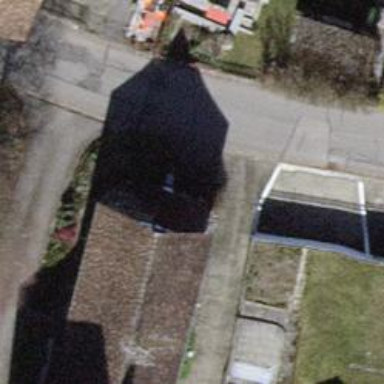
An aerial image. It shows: Gabled roofed house.